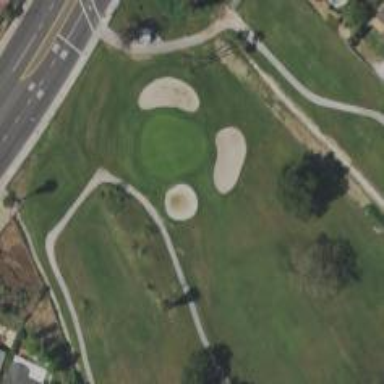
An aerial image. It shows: View of golf hole.